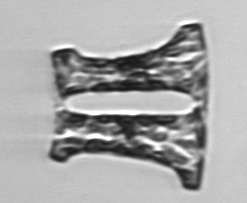
Label: Eucampia